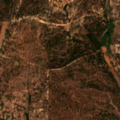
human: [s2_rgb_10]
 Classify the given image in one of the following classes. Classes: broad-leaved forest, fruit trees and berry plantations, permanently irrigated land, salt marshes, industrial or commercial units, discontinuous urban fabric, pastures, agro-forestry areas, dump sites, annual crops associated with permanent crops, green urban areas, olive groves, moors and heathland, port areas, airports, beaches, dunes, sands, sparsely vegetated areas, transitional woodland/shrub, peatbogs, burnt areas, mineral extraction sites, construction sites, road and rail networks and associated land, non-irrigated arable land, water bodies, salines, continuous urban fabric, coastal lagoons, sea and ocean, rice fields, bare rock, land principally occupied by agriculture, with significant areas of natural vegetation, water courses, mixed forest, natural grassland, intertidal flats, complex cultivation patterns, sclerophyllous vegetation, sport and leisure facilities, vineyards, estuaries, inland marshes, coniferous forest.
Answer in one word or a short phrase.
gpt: complex cultivation patterns, broad-leaved forest, mixed forest